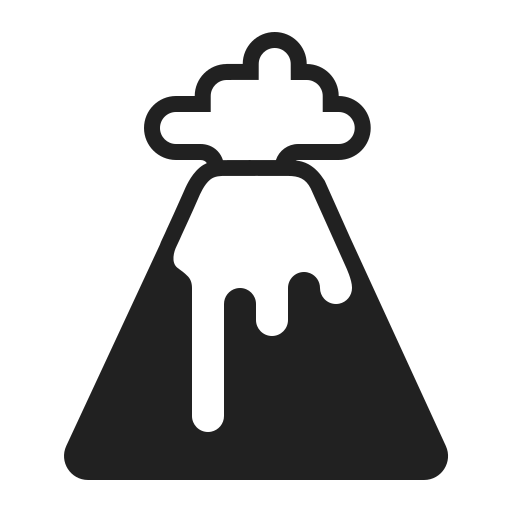
volcano high contrast